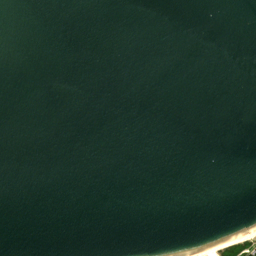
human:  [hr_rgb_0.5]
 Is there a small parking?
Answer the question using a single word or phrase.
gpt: no

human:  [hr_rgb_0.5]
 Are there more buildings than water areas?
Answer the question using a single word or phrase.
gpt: yes

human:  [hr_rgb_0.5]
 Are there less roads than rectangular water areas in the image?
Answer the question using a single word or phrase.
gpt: no

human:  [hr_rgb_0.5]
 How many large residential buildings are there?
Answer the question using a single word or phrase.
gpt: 0

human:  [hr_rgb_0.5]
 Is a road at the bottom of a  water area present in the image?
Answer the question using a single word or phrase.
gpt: yes

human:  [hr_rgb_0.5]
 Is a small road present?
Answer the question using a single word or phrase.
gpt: yes

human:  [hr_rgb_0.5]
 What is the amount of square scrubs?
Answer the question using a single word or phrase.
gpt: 0

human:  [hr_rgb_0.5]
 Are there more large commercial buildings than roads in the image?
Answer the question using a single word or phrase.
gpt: no

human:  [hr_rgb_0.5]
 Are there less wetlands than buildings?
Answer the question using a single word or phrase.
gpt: yes

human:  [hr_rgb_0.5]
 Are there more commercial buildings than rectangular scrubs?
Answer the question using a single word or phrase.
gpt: no

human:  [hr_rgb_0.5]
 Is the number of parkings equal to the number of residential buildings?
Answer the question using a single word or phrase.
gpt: no

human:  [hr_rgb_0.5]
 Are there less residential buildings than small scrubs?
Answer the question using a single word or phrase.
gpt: no

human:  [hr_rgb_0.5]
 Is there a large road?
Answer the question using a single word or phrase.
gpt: no

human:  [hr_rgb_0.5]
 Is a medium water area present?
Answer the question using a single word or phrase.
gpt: no

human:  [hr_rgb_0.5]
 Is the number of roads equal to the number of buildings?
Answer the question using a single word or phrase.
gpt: no

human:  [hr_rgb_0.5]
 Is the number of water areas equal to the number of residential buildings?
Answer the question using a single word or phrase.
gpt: no

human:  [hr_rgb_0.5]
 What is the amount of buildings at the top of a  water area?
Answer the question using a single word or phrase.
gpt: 0

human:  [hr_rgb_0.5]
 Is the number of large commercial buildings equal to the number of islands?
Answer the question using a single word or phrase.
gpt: no

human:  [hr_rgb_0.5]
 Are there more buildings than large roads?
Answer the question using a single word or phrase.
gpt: yes

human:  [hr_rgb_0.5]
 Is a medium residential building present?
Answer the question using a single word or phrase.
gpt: no

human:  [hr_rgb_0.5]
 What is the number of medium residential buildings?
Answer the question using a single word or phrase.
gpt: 0

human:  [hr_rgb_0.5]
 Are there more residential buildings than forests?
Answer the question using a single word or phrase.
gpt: yes

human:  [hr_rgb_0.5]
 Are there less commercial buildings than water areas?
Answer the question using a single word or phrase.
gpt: yes

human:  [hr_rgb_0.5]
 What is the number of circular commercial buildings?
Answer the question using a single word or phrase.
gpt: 0

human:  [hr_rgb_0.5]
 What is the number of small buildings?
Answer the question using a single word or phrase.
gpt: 10

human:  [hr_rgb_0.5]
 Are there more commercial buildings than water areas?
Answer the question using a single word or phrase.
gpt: no

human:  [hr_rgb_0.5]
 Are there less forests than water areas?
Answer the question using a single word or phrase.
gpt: no

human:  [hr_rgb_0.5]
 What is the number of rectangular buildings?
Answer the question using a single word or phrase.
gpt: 8

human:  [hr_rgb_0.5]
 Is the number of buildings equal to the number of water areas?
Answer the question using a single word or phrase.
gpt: no

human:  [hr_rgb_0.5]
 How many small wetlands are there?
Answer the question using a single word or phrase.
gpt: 0

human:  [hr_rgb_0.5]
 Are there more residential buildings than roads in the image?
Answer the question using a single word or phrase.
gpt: no

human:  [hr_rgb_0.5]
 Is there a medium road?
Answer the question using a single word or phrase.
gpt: no

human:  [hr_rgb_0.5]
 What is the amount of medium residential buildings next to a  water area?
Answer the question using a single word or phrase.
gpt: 0

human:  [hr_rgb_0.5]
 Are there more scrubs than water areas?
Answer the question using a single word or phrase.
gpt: yes

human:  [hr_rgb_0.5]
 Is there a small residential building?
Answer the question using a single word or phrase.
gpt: yes

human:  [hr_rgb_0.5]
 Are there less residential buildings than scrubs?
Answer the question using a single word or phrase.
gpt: no